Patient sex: M
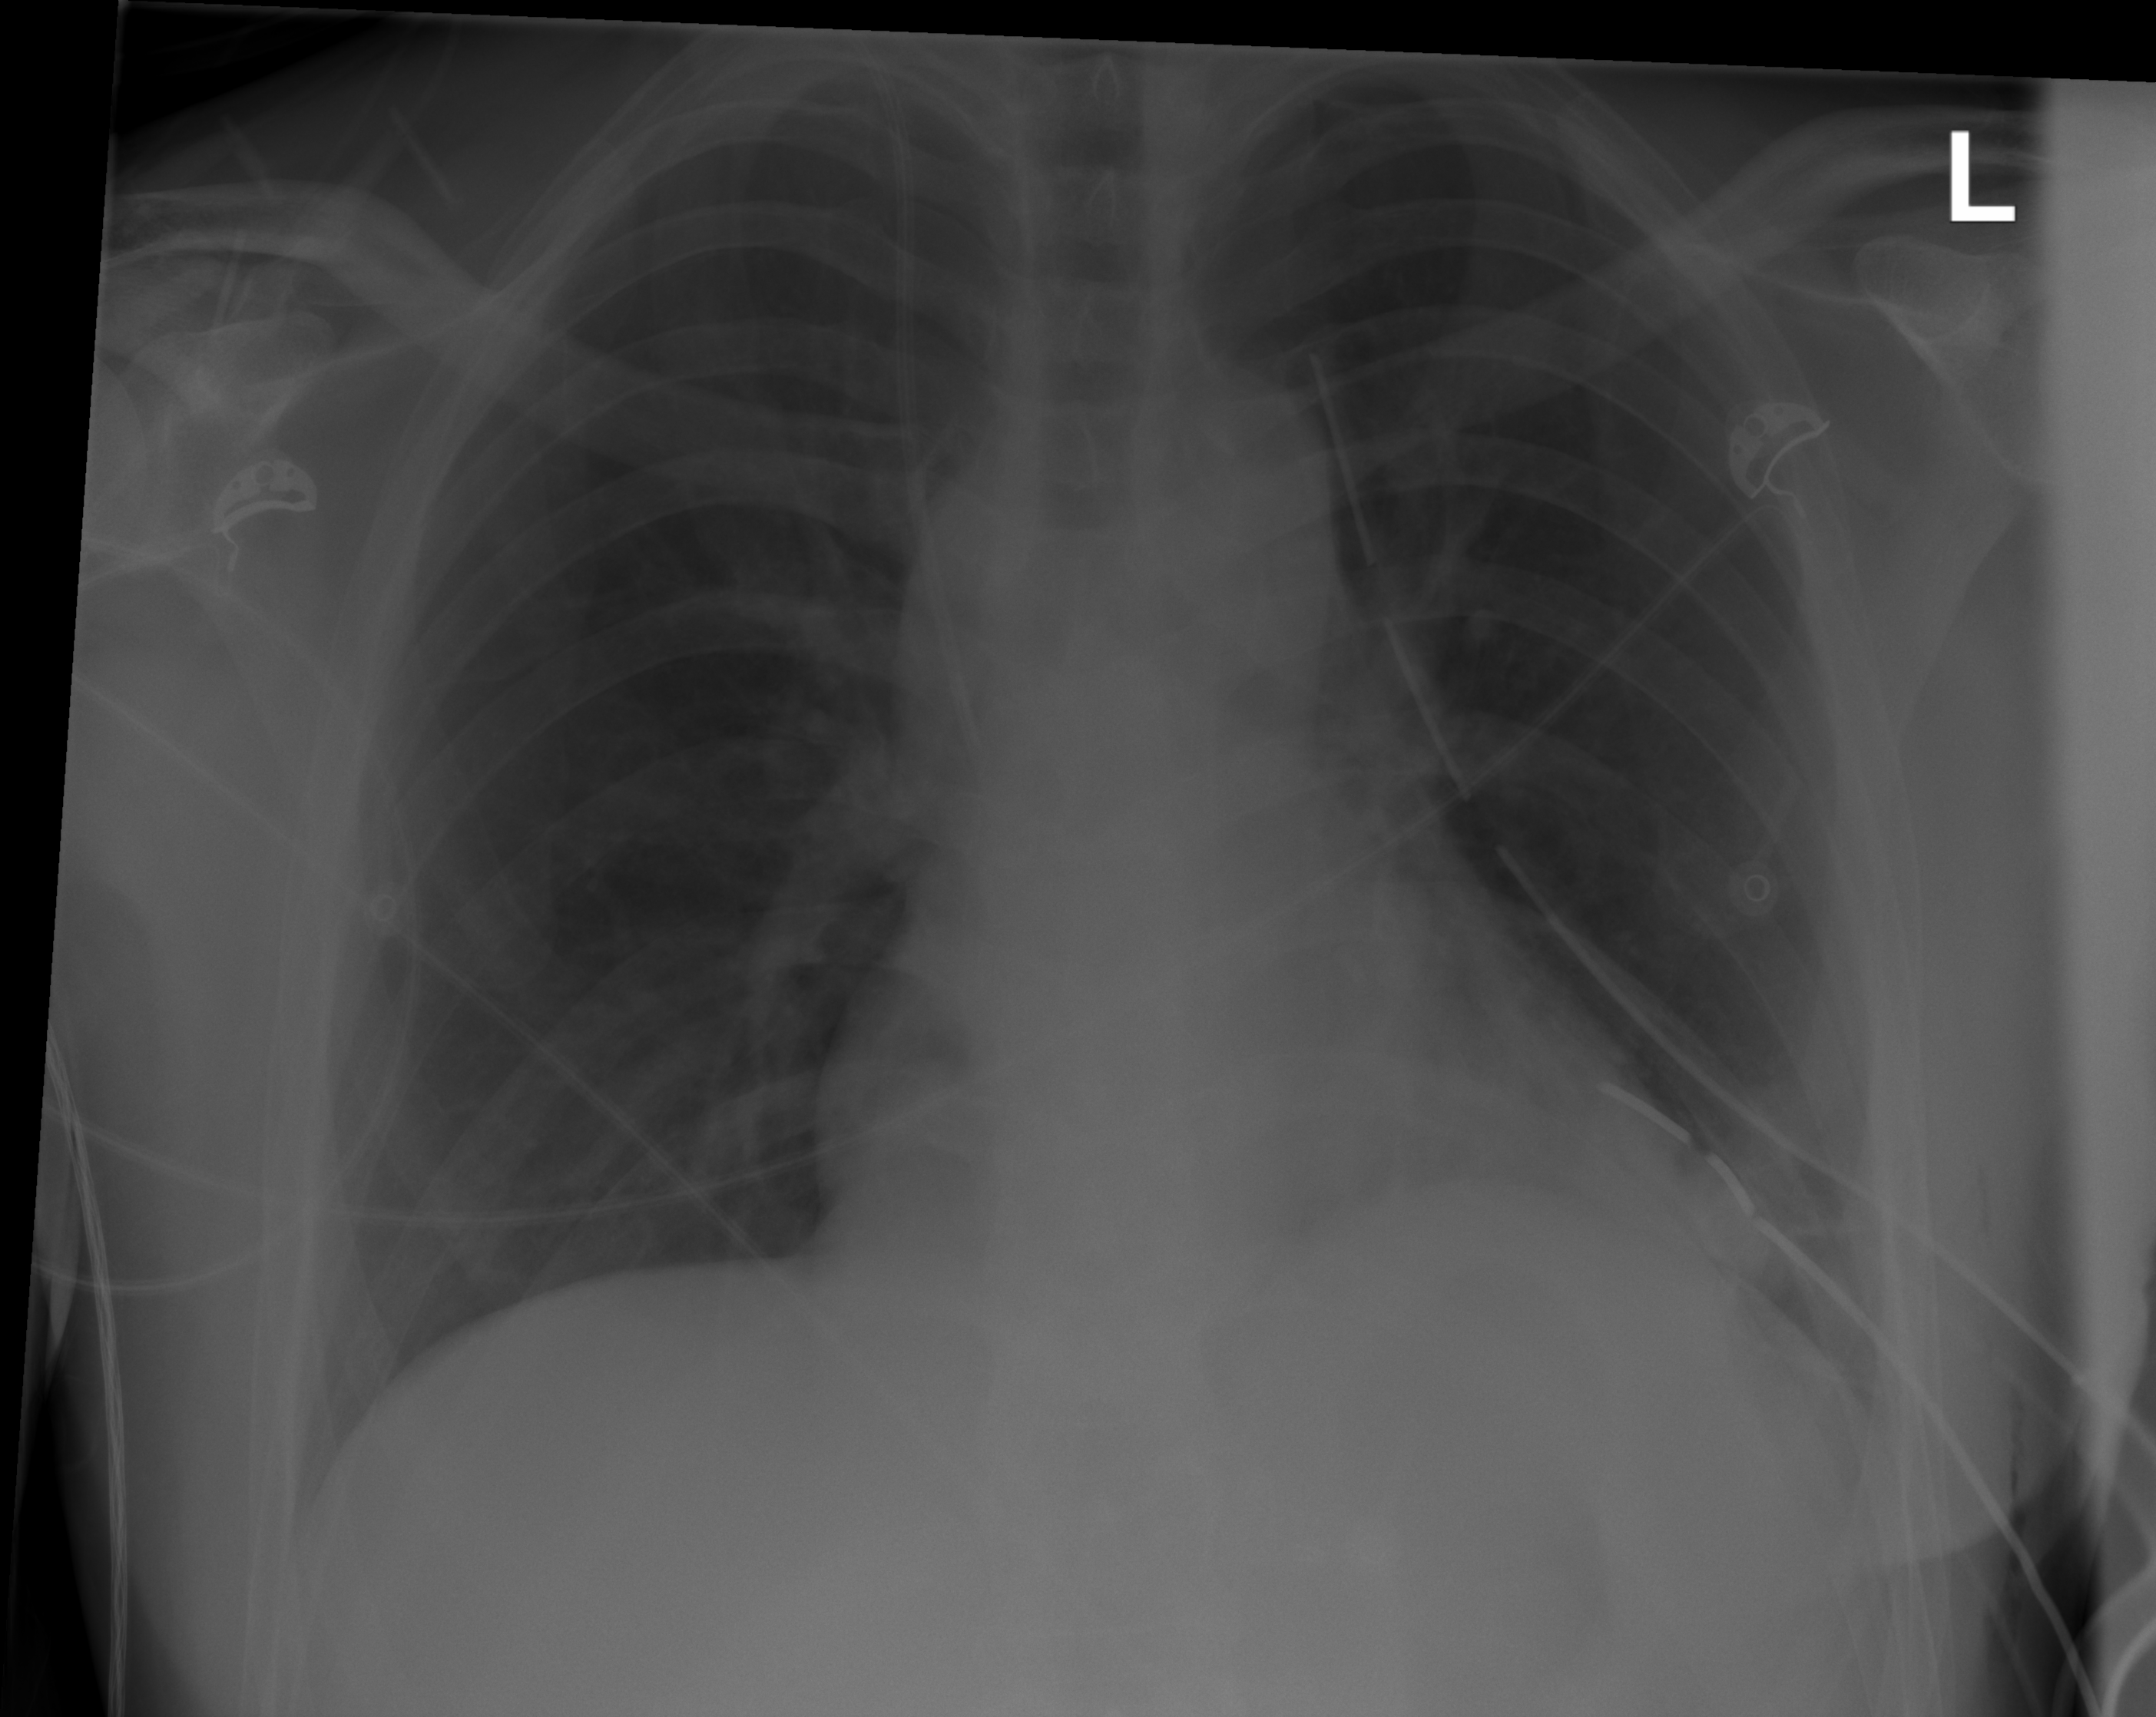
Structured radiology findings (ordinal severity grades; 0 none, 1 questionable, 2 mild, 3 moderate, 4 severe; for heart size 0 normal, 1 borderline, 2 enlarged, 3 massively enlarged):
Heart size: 0
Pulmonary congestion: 0
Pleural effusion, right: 0
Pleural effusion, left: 0
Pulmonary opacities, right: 0
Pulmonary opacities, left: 0
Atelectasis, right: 0
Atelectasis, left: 2